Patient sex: F
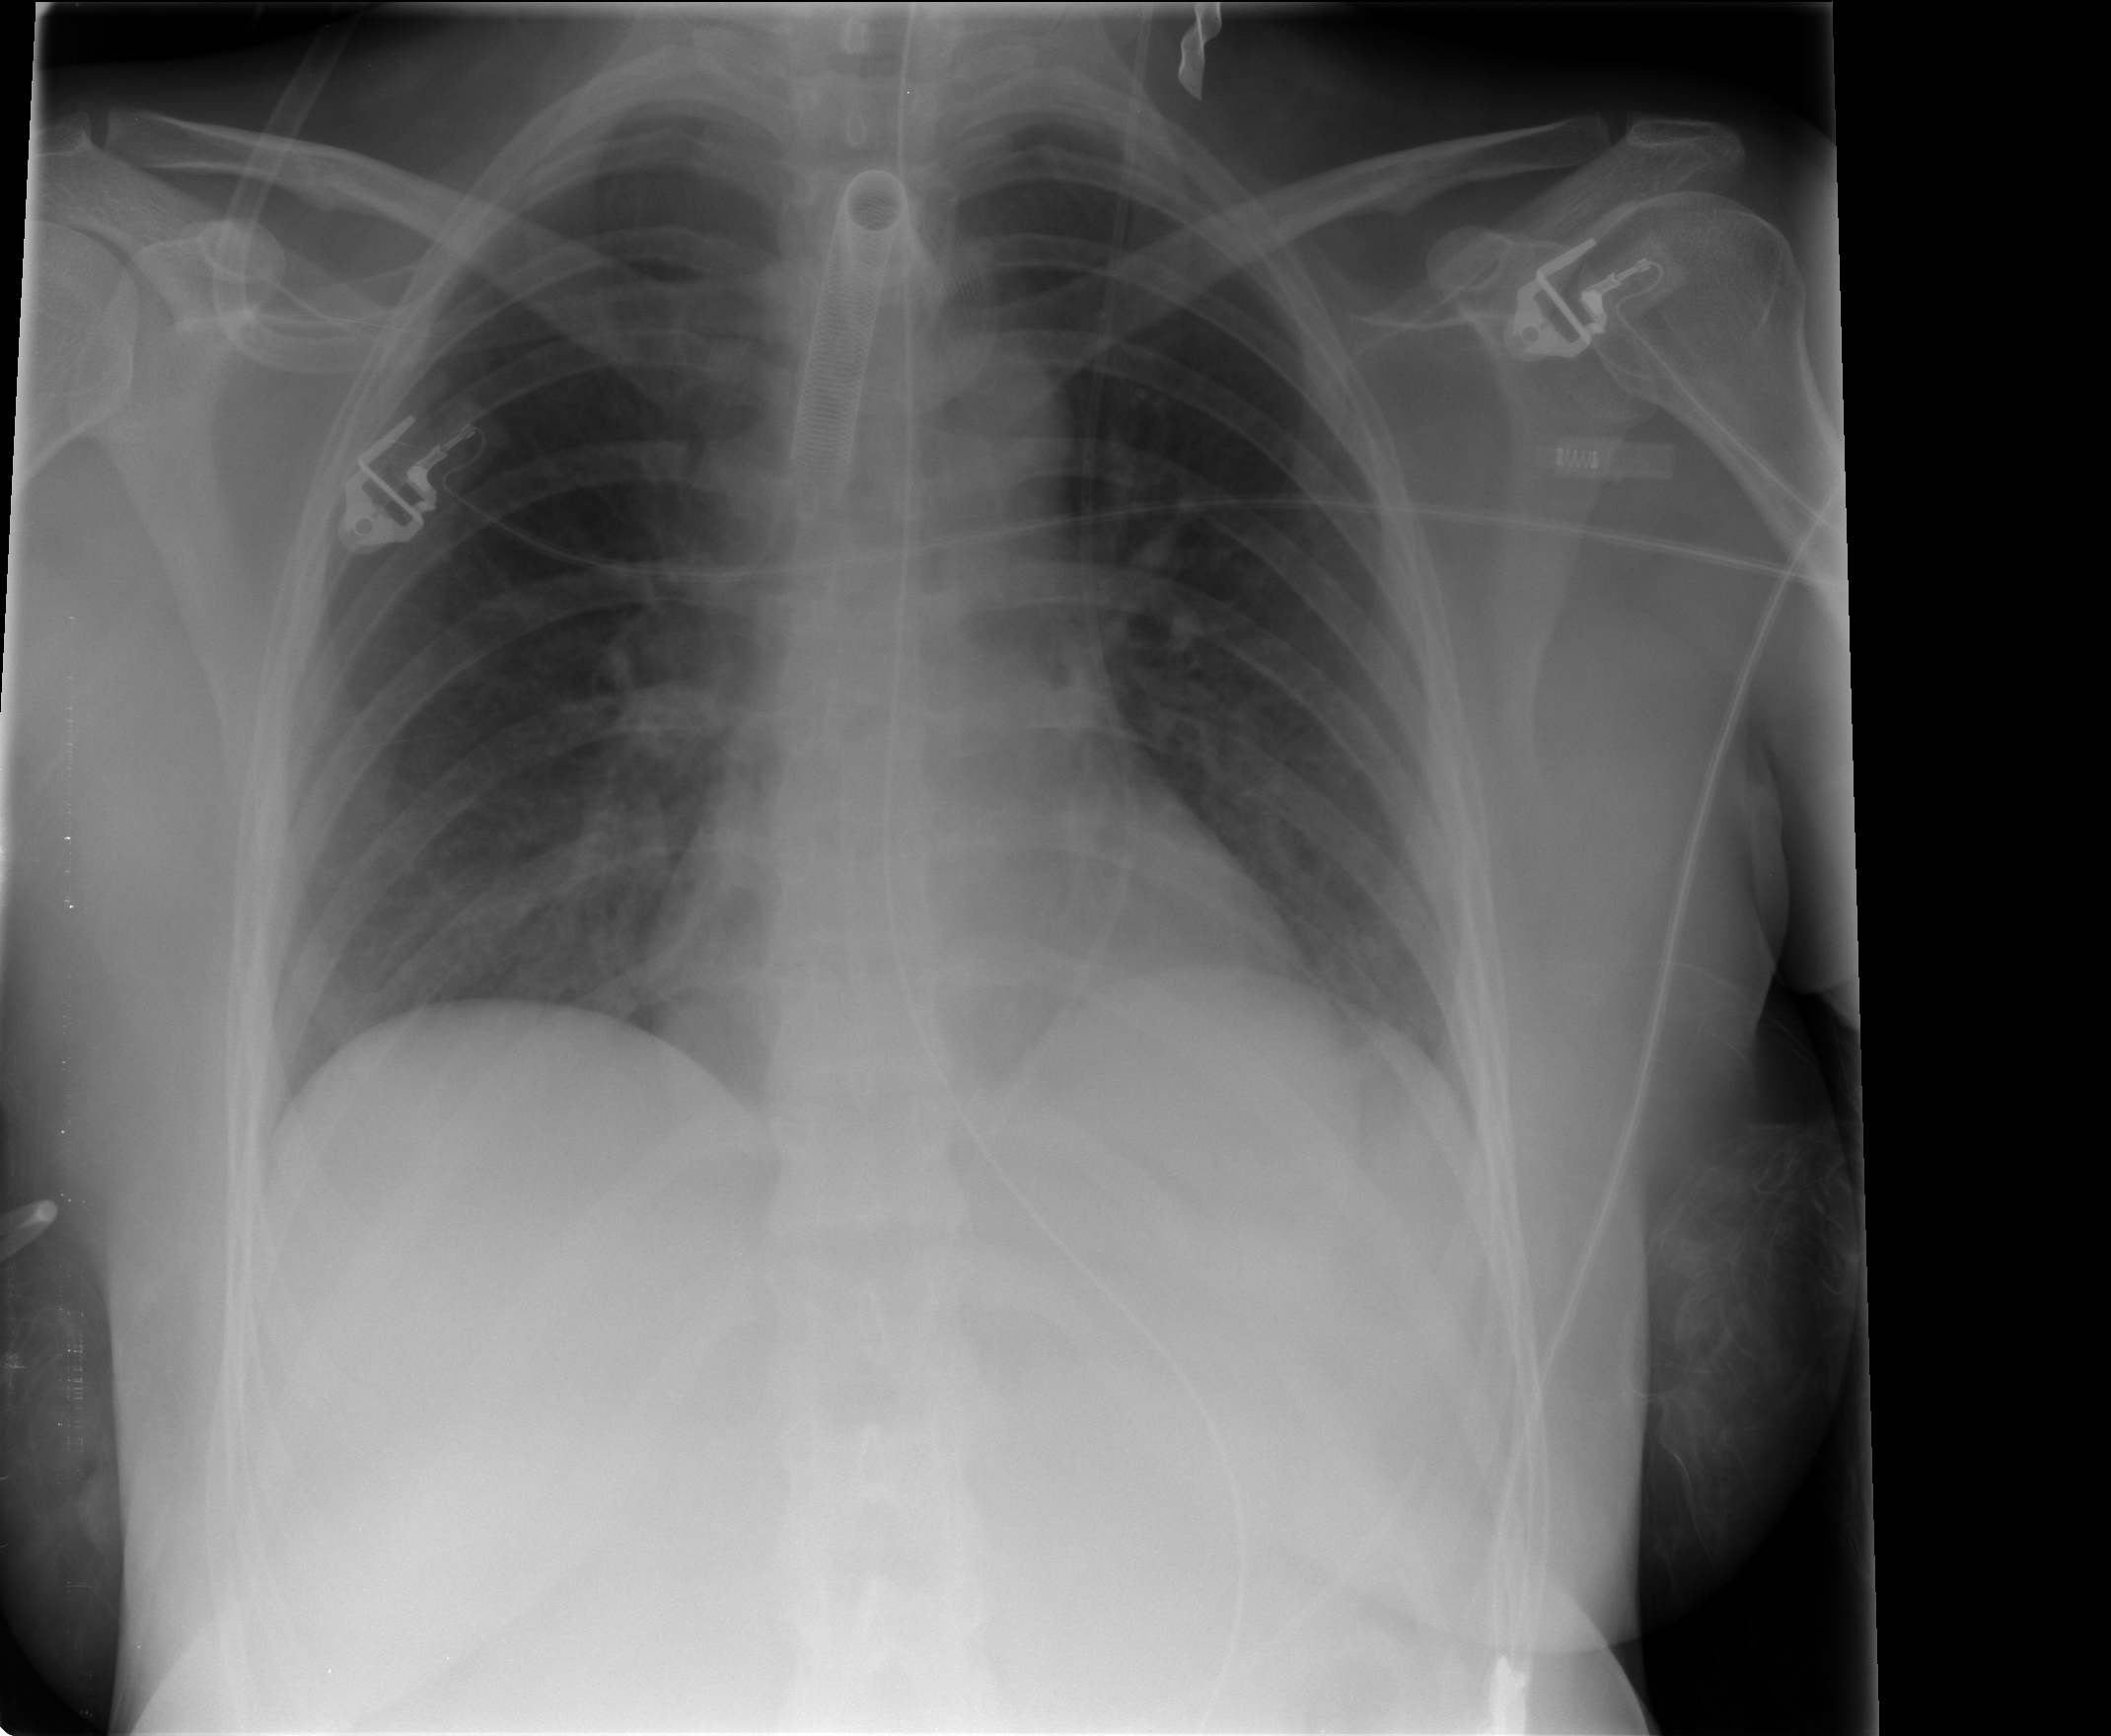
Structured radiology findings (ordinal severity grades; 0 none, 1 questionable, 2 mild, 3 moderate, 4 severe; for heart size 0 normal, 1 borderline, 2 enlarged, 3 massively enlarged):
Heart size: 0
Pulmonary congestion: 1
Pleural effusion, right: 0
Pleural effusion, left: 0
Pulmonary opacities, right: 0
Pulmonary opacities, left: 0
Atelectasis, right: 0
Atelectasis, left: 0